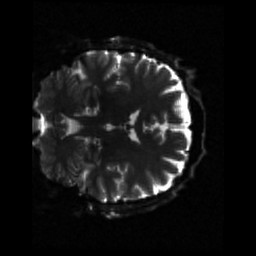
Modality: sbref
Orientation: coronal
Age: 41
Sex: male
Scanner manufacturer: siemens
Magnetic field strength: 3 T
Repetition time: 3.23 s
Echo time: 0.0892 s